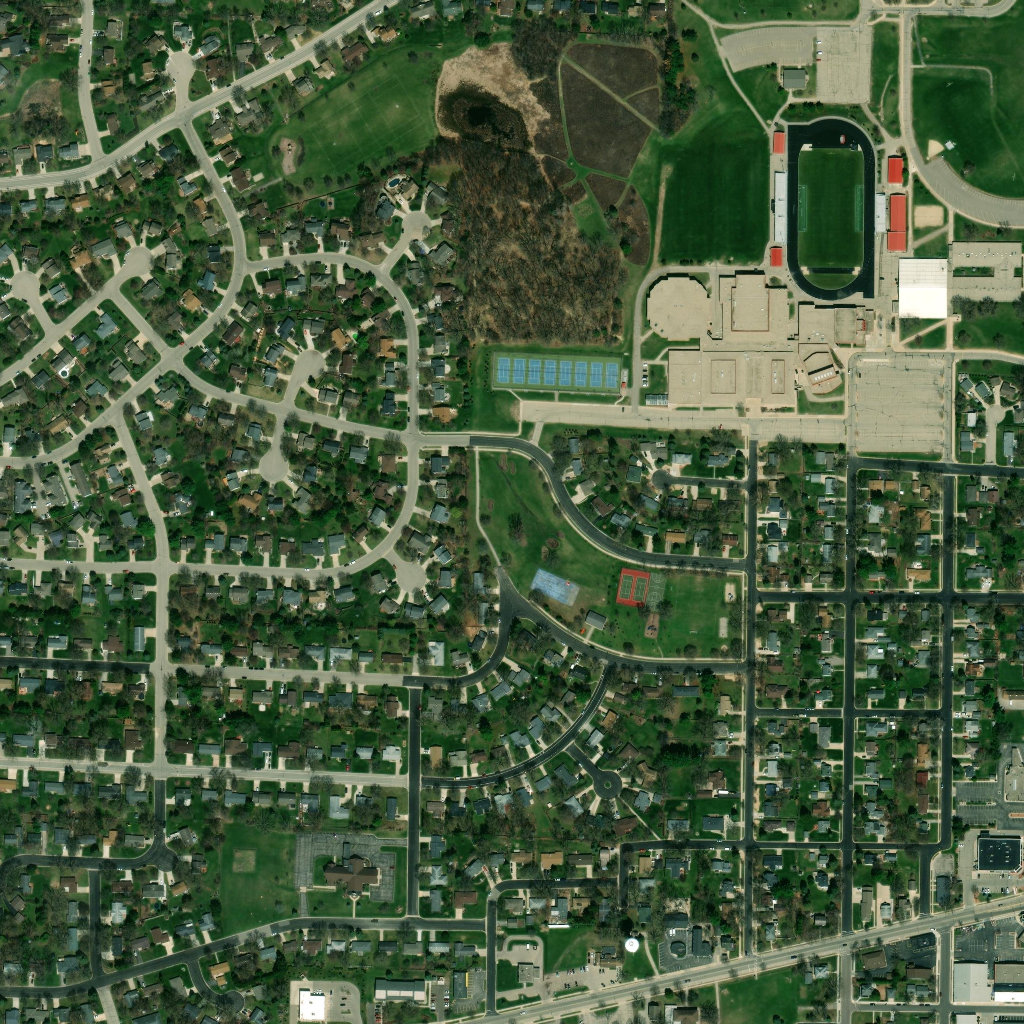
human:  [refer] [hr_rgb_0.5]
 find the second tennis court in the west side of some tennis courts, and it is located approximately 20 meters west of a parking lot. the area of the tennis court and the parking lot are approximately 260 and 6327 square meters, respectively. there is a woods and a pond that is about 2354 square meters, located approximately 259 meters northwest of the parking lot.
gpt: <box>[[50, 35, 51, 37, 0]]</box>